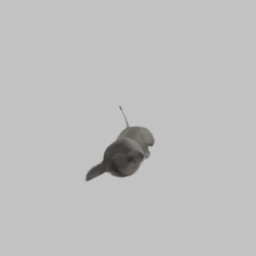
Label: animals